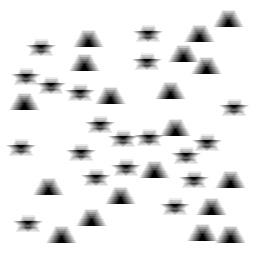
Squares: 0
Triangles: 19
Stars: 19
Total shapes: 38